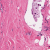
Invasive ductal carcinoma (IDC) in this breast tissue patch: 0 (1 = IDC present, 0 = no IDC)